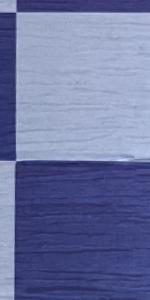
Label: Empty